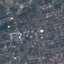
Label: Residential